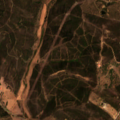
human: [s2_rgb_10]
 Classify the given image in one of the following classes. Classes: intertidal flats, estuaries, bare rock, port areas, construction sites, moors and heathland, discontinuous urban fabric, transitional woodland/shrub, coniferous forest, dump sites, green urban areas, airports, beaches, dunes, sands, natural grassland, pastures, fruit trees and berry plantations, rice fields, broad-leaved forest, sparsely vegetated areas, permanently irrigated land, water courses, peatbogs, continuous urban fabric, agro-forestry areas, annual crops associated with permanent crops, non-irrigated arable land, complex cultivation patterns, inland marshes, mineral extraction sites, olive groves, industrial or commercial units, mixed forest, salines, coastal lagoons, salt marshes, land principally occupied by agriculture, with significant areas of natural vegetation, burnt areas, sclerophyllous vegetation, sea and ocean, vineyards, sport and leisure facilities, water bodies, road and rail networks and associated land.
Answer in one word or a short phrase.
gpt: complex cultivation patterns, sclerophyllous vegetation, transitional woodland/shrub